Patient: sex F, age 54
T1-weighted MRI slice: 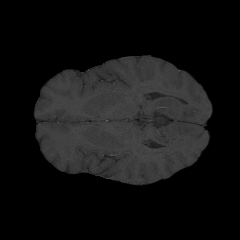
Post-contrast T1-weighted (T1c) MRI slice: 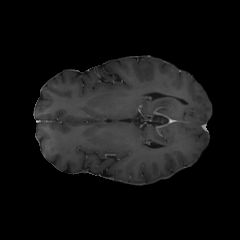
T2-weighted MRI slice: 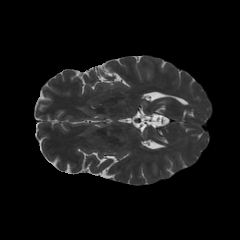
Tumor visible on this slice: no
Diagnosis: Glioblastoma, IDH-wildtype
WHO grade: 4